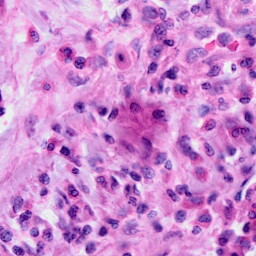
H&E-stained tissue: Cervix